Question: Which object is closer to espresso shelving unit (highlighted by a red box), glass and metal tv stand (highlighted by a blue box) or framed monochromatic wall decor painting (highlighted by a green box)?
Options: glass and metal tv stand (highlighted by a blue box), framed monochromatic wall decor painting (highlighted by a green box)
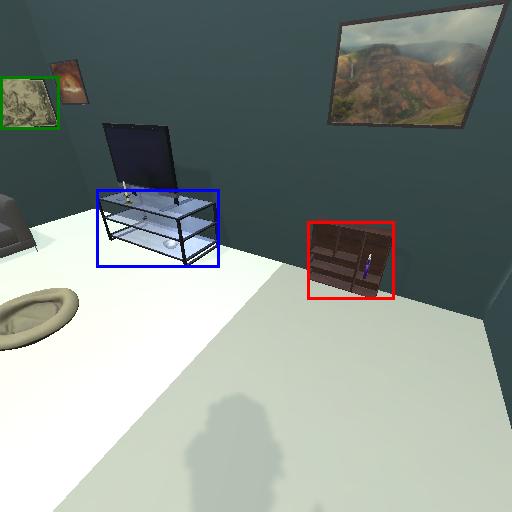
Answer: glass and metal tv stand (highlighted by a blue box)